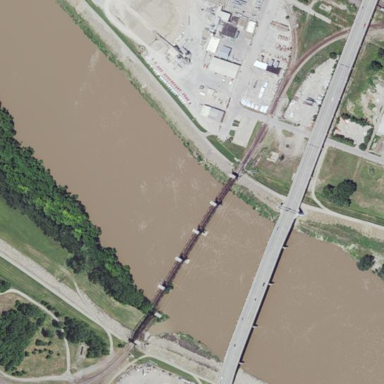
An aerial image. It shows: Man-made bridge.